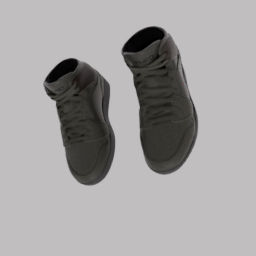
Label: people